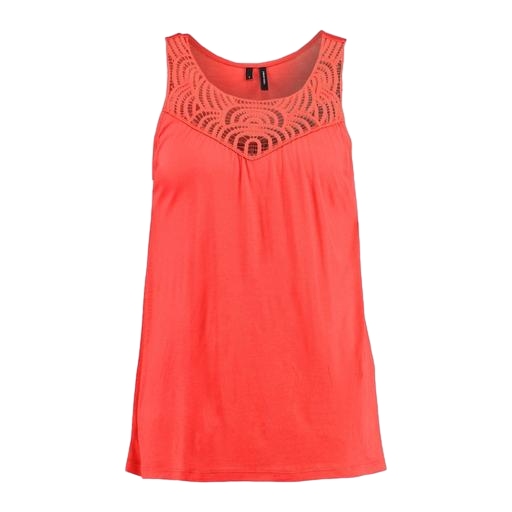
coral sleeveless design, red sleeveless printed t-shirt, red faux laser-cut top, white background